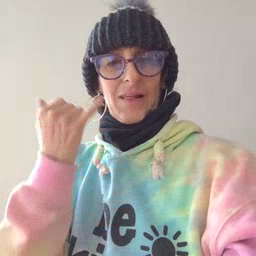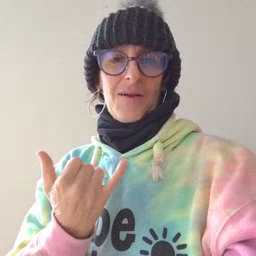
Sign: now